Field crop: maize
Growth stage: 2
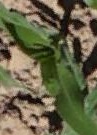
Species: maize